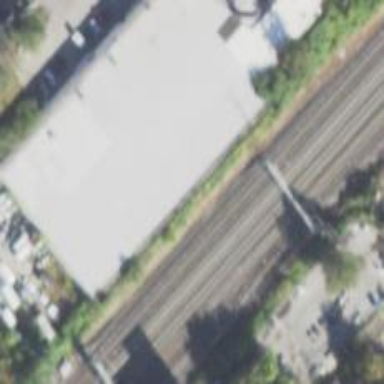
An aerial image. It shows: Railway with electrified contact lines.